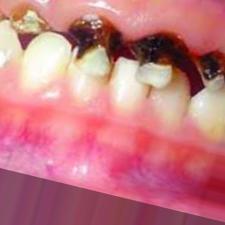
Condition: Caries